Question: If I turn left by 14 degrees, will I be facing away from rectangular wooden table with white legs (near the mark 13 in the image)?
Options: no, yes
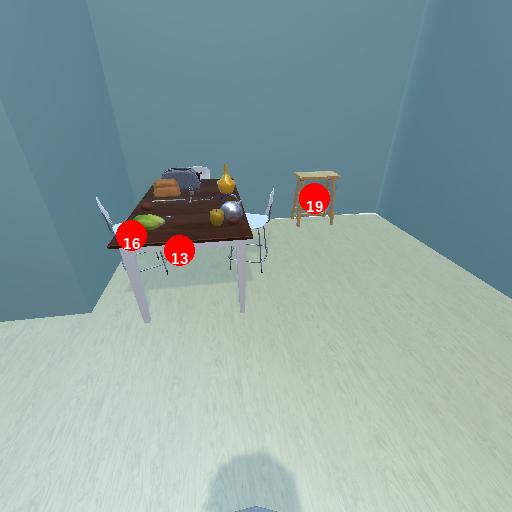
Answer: no